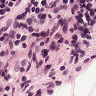
Metastatic tissue present: no